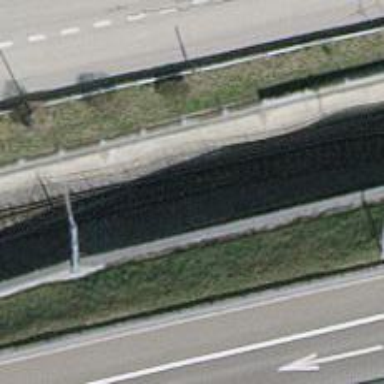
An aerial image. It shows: Narrow-gauge railway track with 1 electrified contact line.